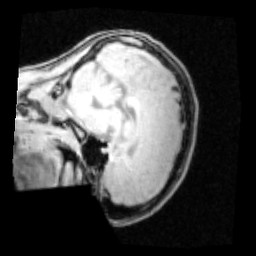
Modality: PDw
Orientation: sagittal
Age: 17
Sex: male
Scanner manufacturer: siemens
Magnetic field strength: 3 T
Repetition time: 0.25 s
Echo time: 0.00103 s